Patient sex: M
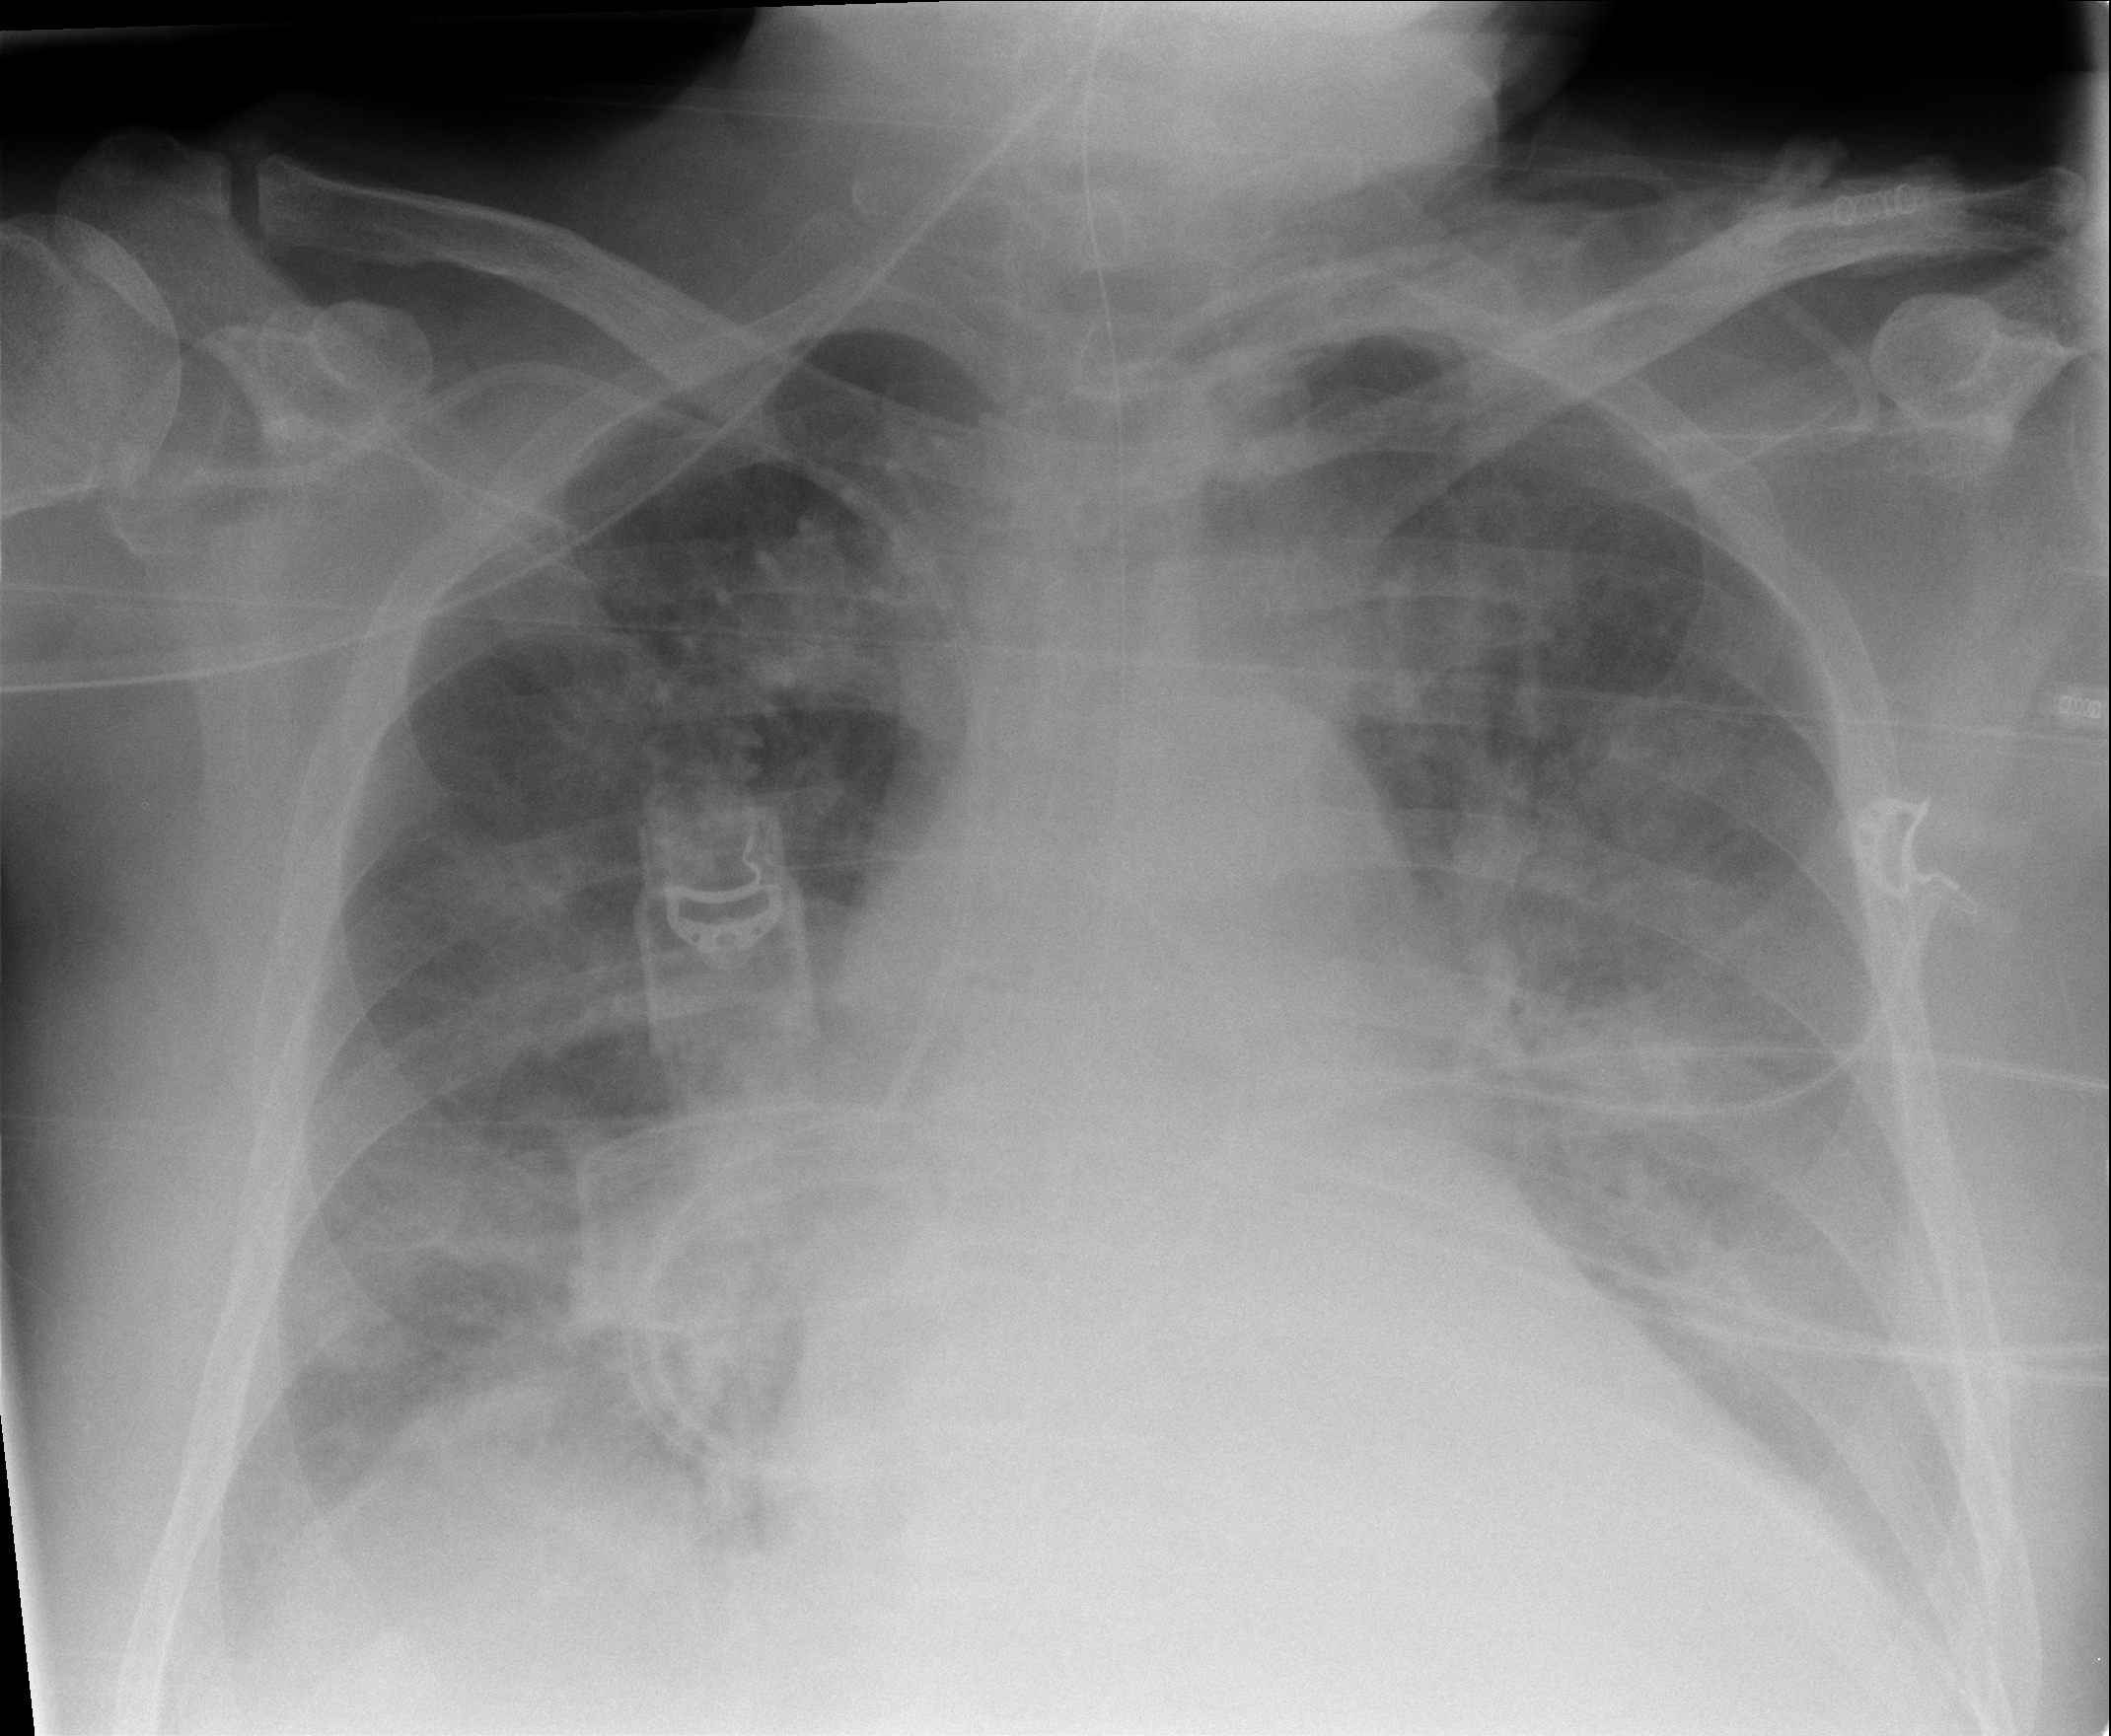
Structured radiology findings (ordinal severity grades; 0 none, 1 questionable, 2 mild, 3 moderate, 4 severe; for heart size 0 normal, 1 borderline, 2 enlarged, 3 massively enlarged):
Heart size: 2
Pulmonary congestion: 3
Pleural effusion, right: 1
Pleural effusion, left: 2
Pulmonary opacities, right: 1
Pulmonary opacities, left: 2
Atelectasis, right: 2
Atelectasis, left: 2